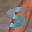
Label: 5